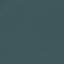
Label: SeaLake